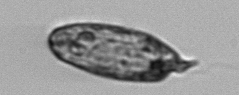
Label: Katodinium_or_Torodinium